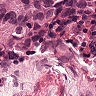
Metastatic tissue present: yes